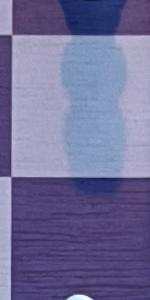
Label: Empty